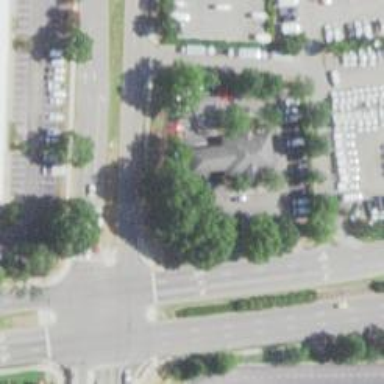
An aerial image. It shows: Car rental facility.